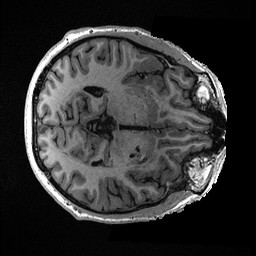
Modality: T1w
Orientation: axial
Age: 40
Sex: male
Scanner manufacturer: ge
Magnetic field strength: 3 T
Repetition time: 0.006952 s
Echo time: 0.00292 s